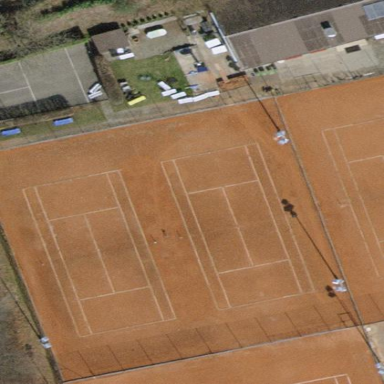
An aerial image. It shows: Tennis court on pitch designated for leisure land.